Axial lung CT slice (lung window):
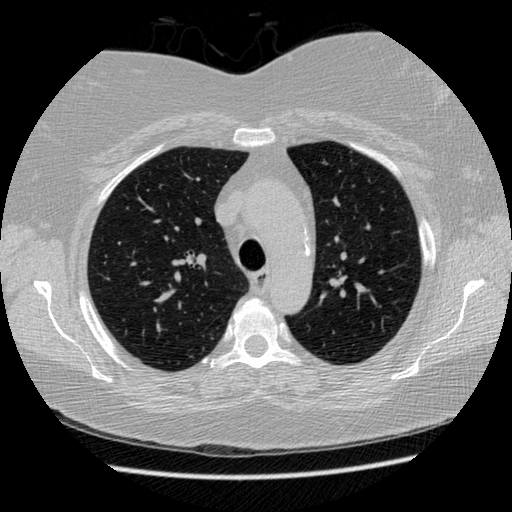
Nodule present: no